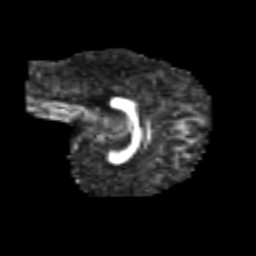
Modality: FA
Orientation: sagittal
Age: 6
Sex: female
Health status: healthy